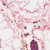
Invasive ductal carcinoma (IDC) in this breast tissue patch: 0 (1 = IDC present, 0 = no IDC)